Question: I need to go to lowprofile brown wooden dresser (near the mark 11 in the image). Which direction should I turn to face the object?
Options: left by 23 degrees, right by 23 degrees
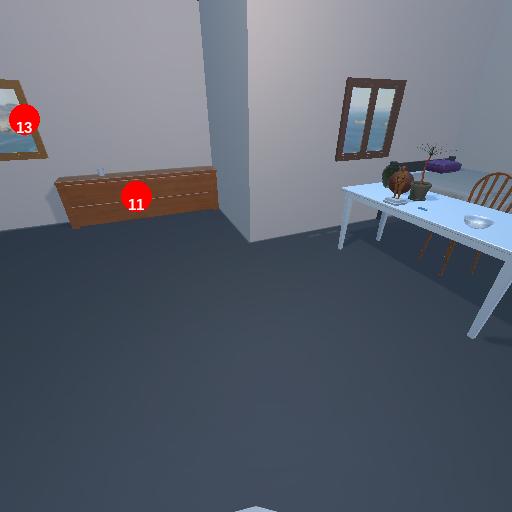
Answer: left by 23 degrees